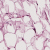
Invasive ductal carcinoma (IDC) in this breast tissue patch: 0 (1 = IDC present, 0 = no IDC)